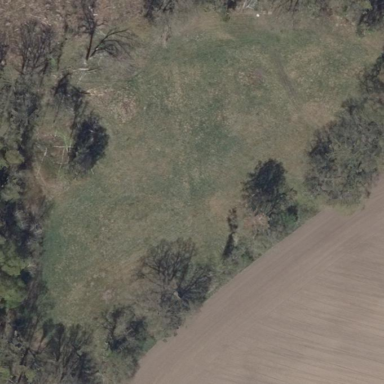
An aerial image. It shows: Beautiful meadow.